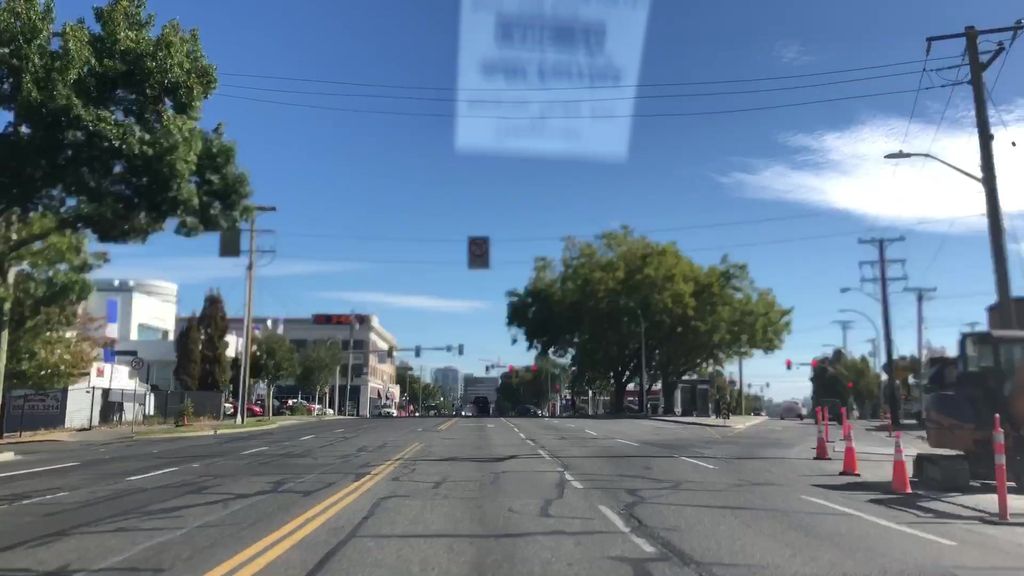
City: victoria